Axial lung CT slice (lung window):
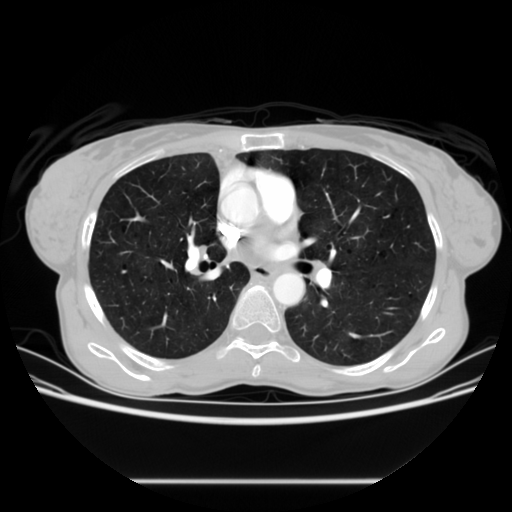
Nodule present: no